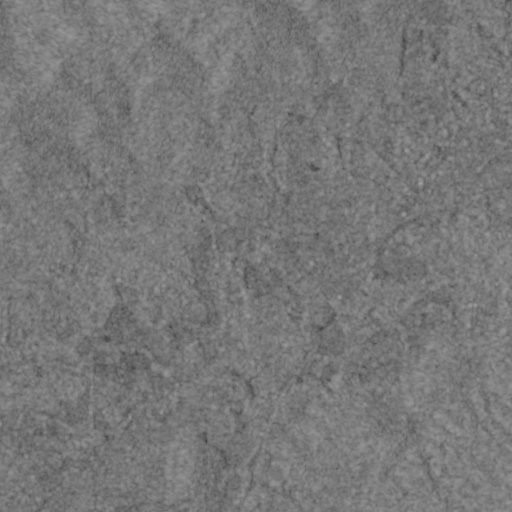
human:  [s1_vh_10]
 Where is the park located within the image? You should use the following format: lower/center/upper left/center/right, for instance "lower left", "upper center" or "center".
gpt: The park is located in the center of the image.
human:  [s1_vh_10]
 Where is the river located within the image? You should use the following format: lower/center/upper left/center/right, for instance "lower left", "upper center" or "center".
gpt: The river is located in the left of the image.
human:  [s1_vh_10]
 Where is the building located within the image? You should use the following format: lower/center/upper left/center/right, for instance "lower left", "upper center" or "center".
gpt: There is no building in the image.

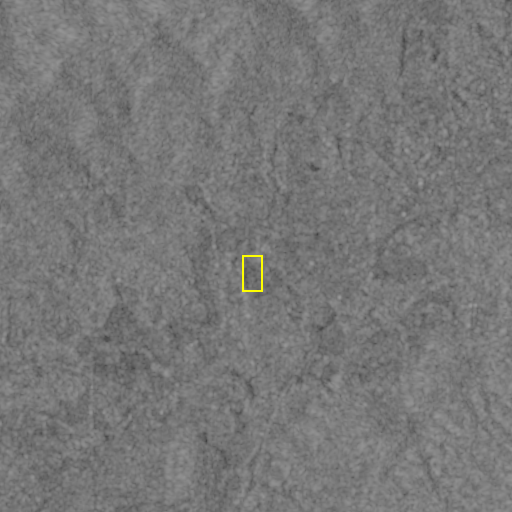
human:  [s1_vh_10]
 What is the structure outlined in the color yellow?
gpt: The structure outlined in yellow is a park.
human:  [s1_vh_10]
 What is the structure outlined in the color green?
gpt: There is no green outline.